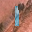
Label: 1